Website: apple
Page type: billing-address
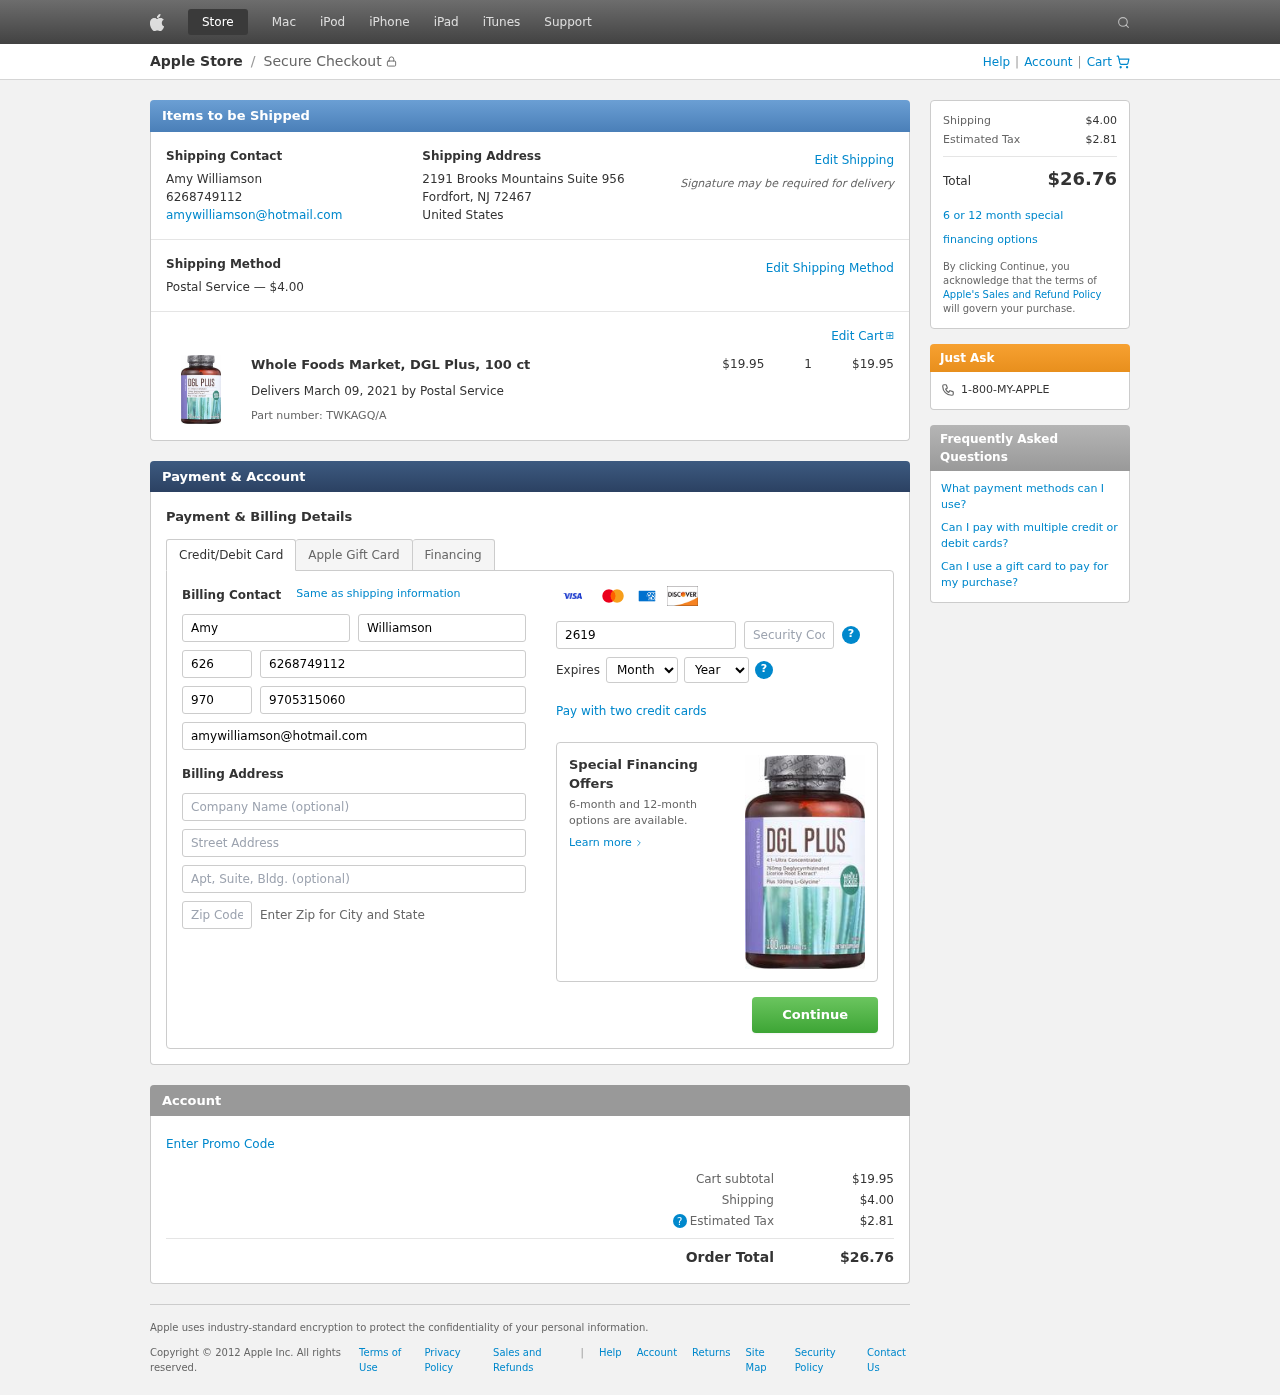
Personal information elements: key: PII_CARD_CVV
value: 763
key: PII_CARD_EXPIRY_MONTH
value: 02
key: PII_CARD_EXPIRY_YEAR
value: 26
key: PII_CARD_NUMBER
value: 2619 5655 2219 6014
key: PII_CITY_STATE_ZIP
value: Fordfort, NJ 72467
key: PII_COUNTRY
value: United States
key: PII_EMAIL
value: amywilliamson@hotmail.com
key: PII_FIRSTNAME
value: Amy
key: PII_FULLNAME
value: Amy Williamson
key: PII_LASTNAME
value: Williamson
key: PII_PHONE
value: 6268749112
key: PII_PHONE_ALT
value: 9705315060
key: PII_PHONE_ALT_AREA
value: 970
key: PII_PHONE_AREA
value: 626
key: PII_STREET
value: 2191 Brooks Mountains Suite 956
Product elements: key: PRODUCT1_NAME
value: Whole Foods Market, DGL Plus, 100 ct
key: PRODUCT1_PRICE
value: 19.95
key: PRODUCT1_QUANTITY
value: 1
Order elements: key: ORDER_SHIPPING_COST
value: $4.00
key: ORDER_SUBTOTAL
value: $19.95
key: ORDER_DELIVERY_DATE
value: March 09, 2021
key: ORDER_PART_NUMBER
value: TWKAGQ/A
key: ORDER_TAX
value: $2.81
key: ORDER_TOTAL
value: $26.76